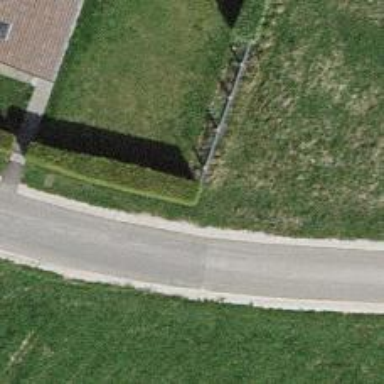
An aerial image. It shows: Hedge acting as barrier.